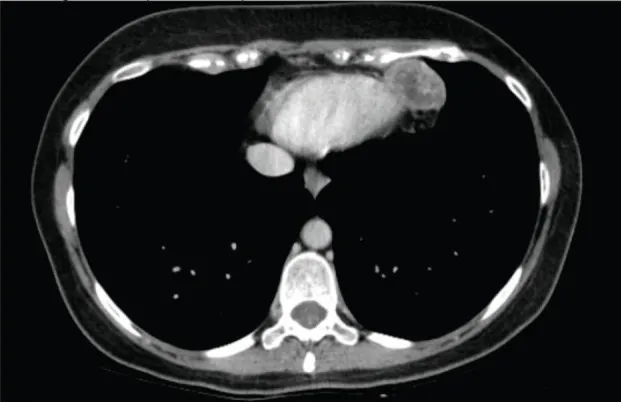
Computed axial tomography scan view showing secondary haematogenous implant in the pericardial fat.
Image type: radiology (ct)